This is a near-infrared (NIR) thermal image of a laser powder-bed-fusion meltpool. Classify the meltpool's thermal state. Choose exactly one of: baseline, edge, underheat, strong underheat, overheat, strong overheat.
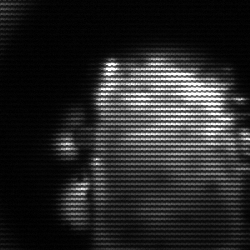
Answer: baseline